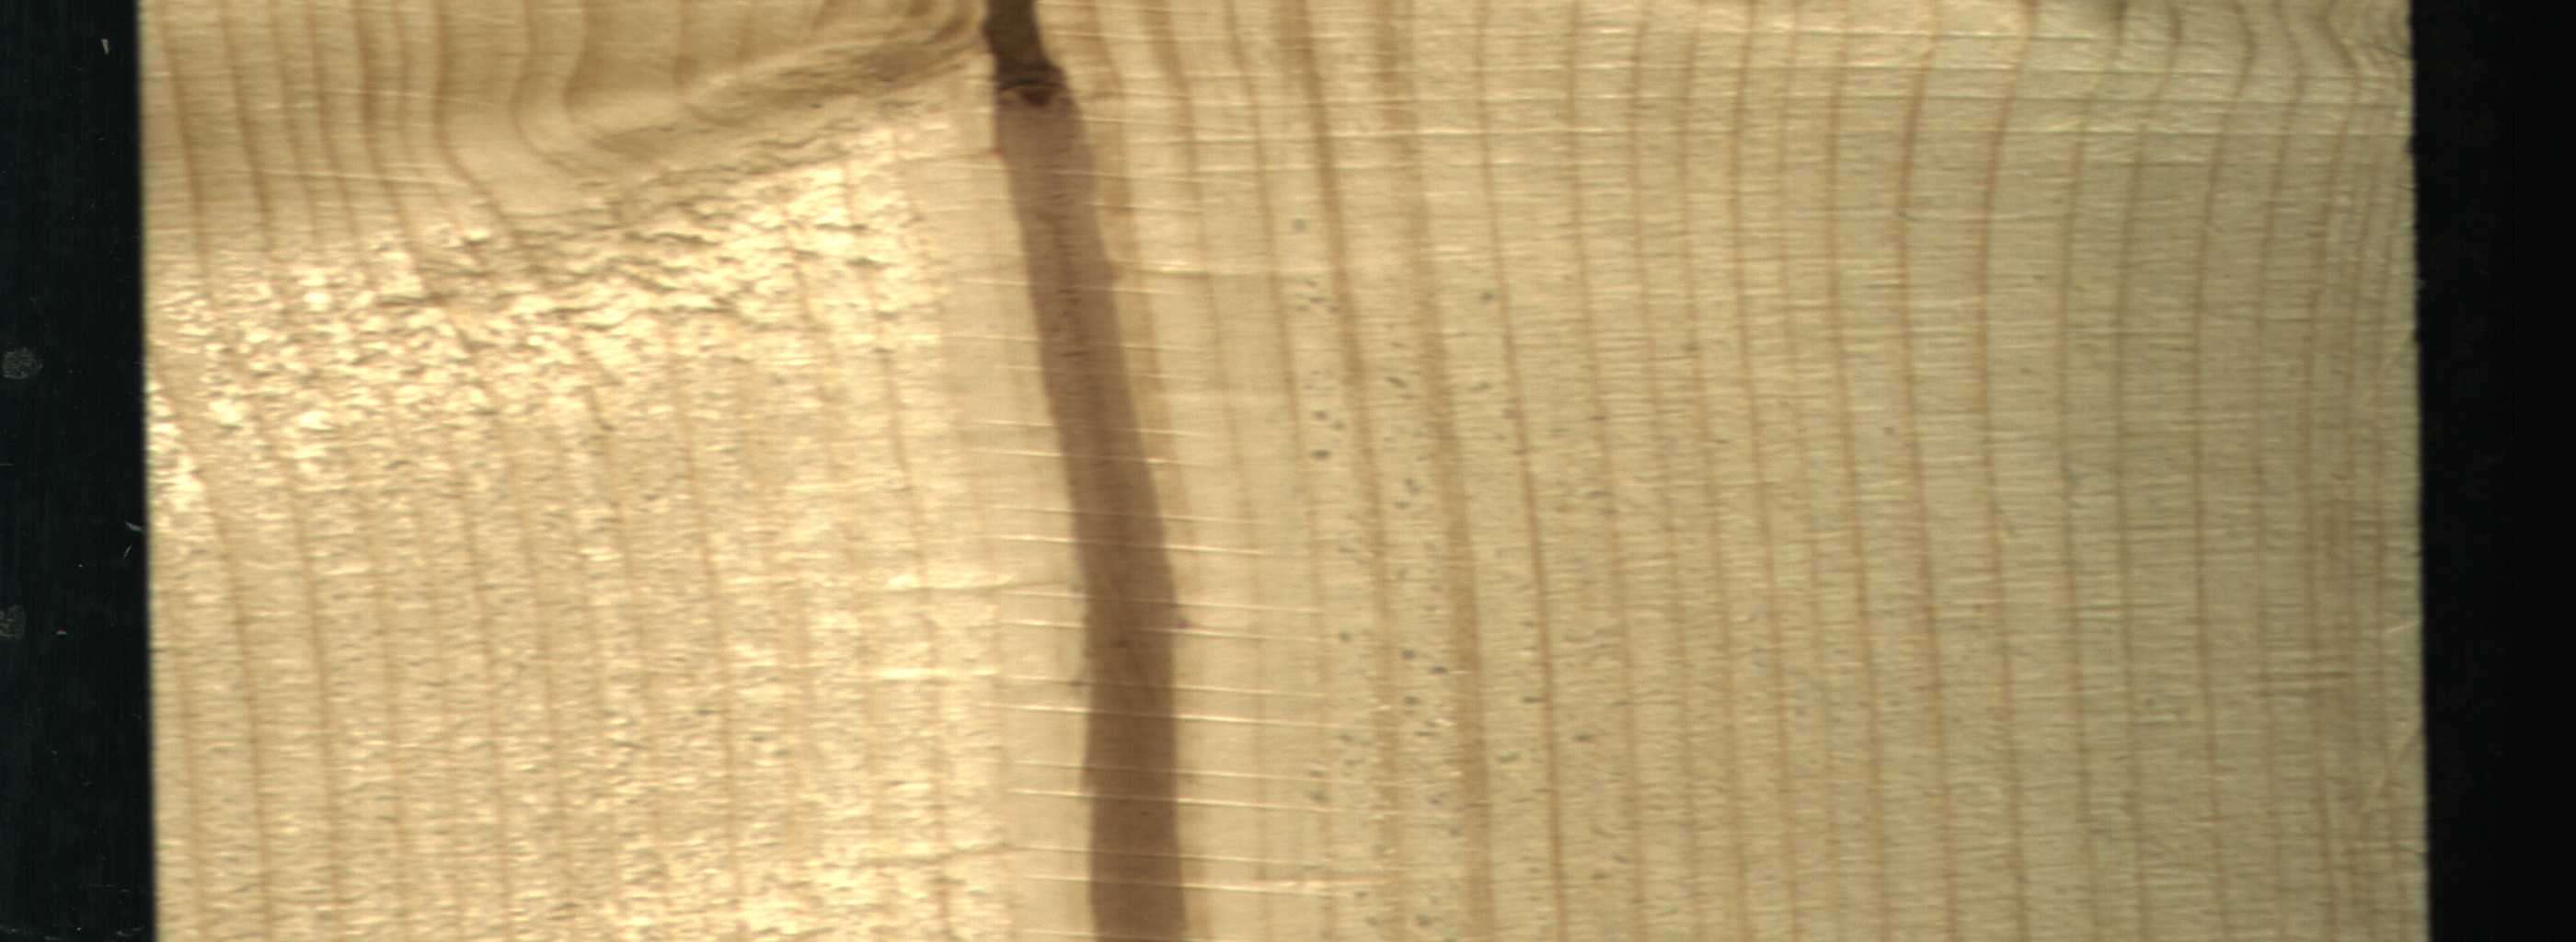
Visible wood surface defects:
Quartzity